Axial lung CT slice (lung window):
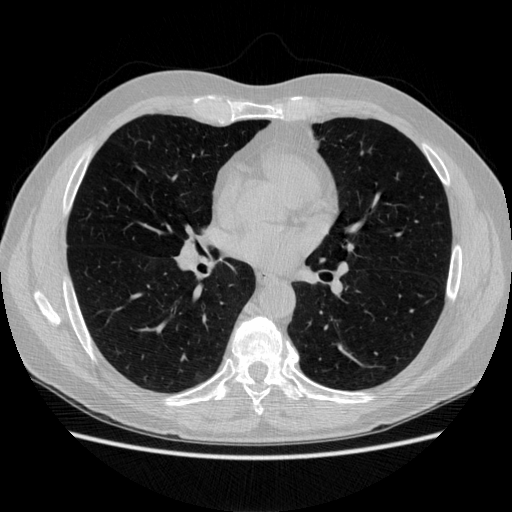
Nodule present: no